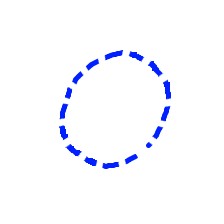
Shape: circle